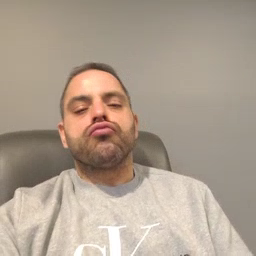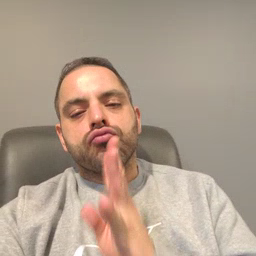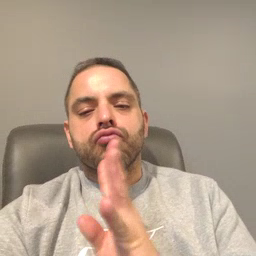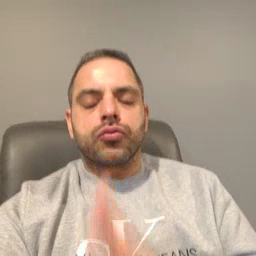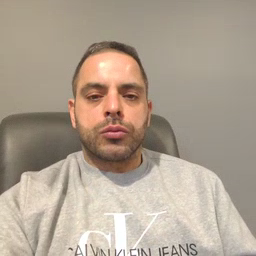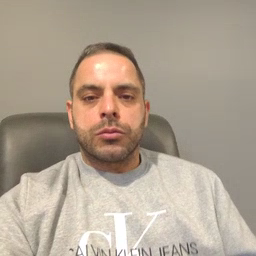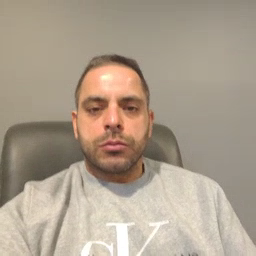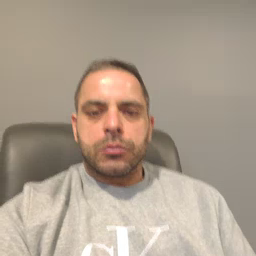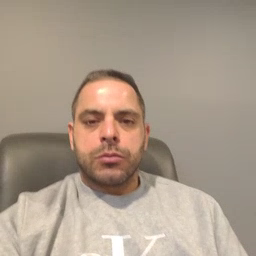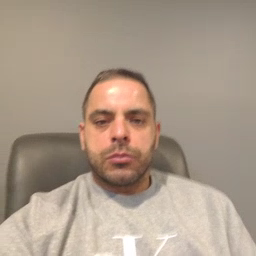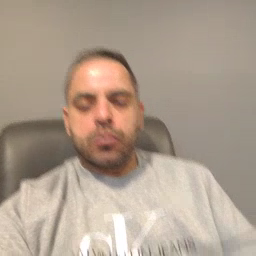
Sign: talk